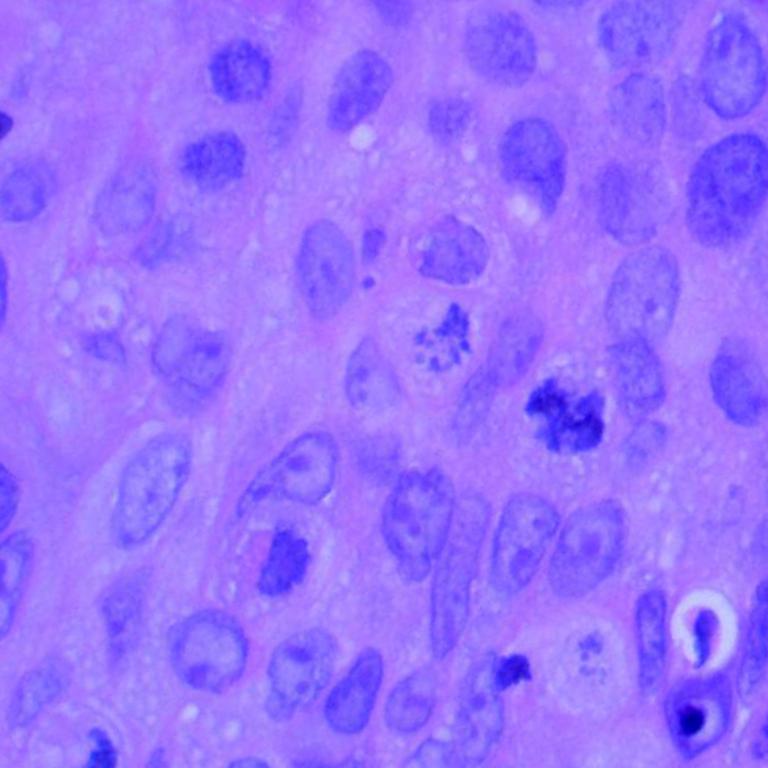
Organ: lung
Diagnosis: squamous carcinomas